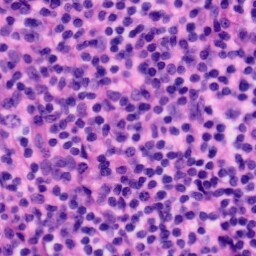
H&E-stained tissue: Tonsil